Field crop: tomato
Growth stage: 1
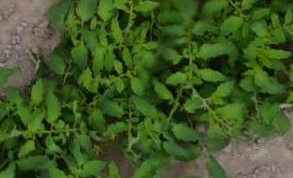
Species: tomato